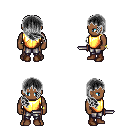
a pixel art fantasy rpg character, male body template, human, dark skin, gold chest armor, metal pants, gray right-swept hairstyle, bracelets, brown shoes, dagger, four views (front, back, left, right), 2x2 character sprite sheet, small pixel art, hard edges, no anti-aliasing